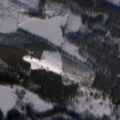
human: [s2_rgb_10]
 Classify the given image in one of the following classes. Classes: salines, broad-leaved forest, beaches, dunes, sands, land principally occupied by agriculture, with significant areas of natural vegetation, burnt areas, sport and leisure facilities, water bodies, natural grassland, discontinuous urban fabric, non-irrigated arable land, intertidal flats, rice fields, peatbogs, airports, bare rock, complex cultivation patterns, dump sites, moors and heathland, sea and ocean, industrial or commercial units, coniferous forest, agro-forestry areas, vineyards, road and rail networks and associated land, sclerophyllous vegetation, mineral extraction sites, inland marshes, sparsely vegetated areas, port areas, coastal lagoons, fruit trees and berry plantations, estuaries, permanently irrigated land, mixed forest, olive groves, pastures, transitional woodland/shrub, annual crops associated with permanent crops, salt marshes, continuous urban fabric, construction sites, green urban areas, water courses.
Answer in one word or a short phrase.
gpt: coniferous forest, mixed forest, transitional woodland/shrub, peatbogs, water bodies